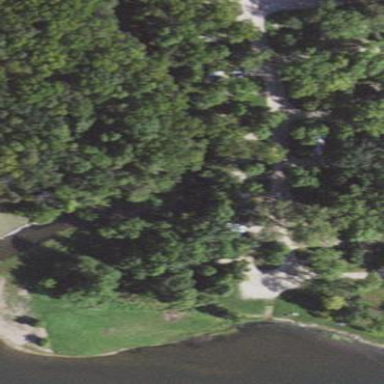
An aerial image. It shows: Caravan site for tourism.